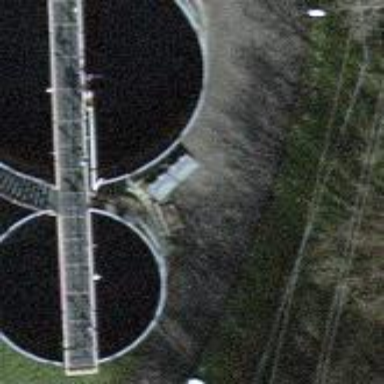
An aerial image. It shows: Storage tank designed for water storage.